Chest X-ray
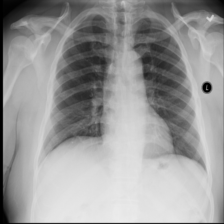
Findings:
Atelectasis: negative
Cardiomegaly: negative
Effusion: negative
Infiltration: negative
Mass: negative
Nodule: negative
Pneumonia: negative
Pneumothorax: negative
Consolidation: negative
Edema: negative
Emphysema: negative
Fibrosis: negative
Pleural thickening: negative
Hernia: negative